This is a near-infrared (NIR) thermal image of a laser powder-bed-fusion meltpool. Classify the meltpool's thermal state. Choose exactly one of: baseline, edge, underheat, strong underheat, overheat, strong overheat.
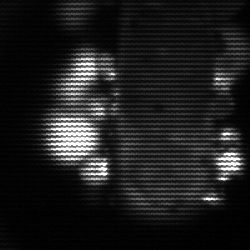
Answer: strong underheat